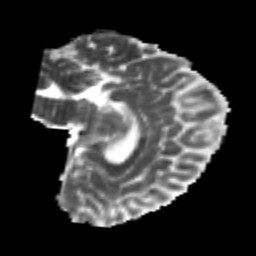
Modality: MD
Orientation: sagittal
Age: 24
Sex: female
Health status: healthy
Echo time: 0.074 s